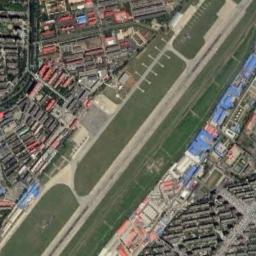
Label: airport